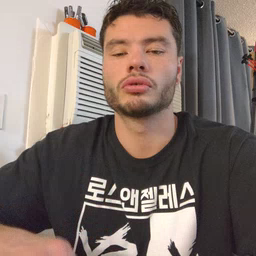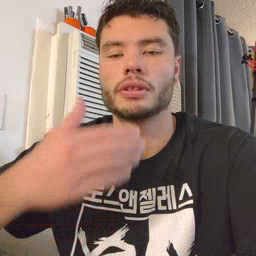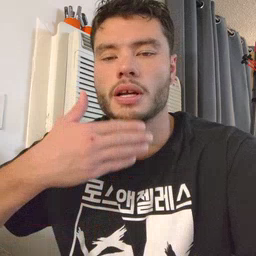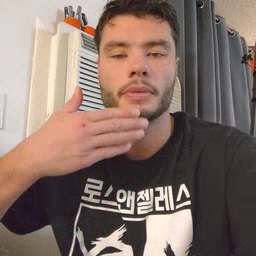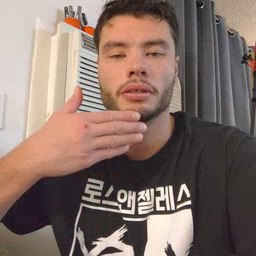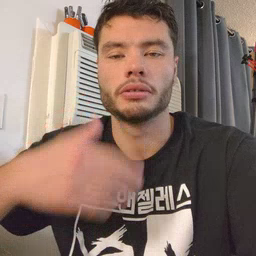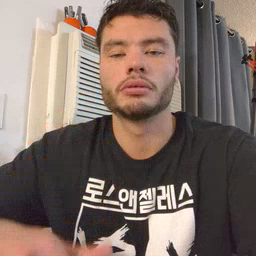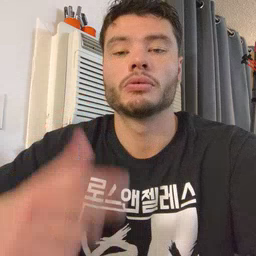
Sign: napkin